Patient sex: M
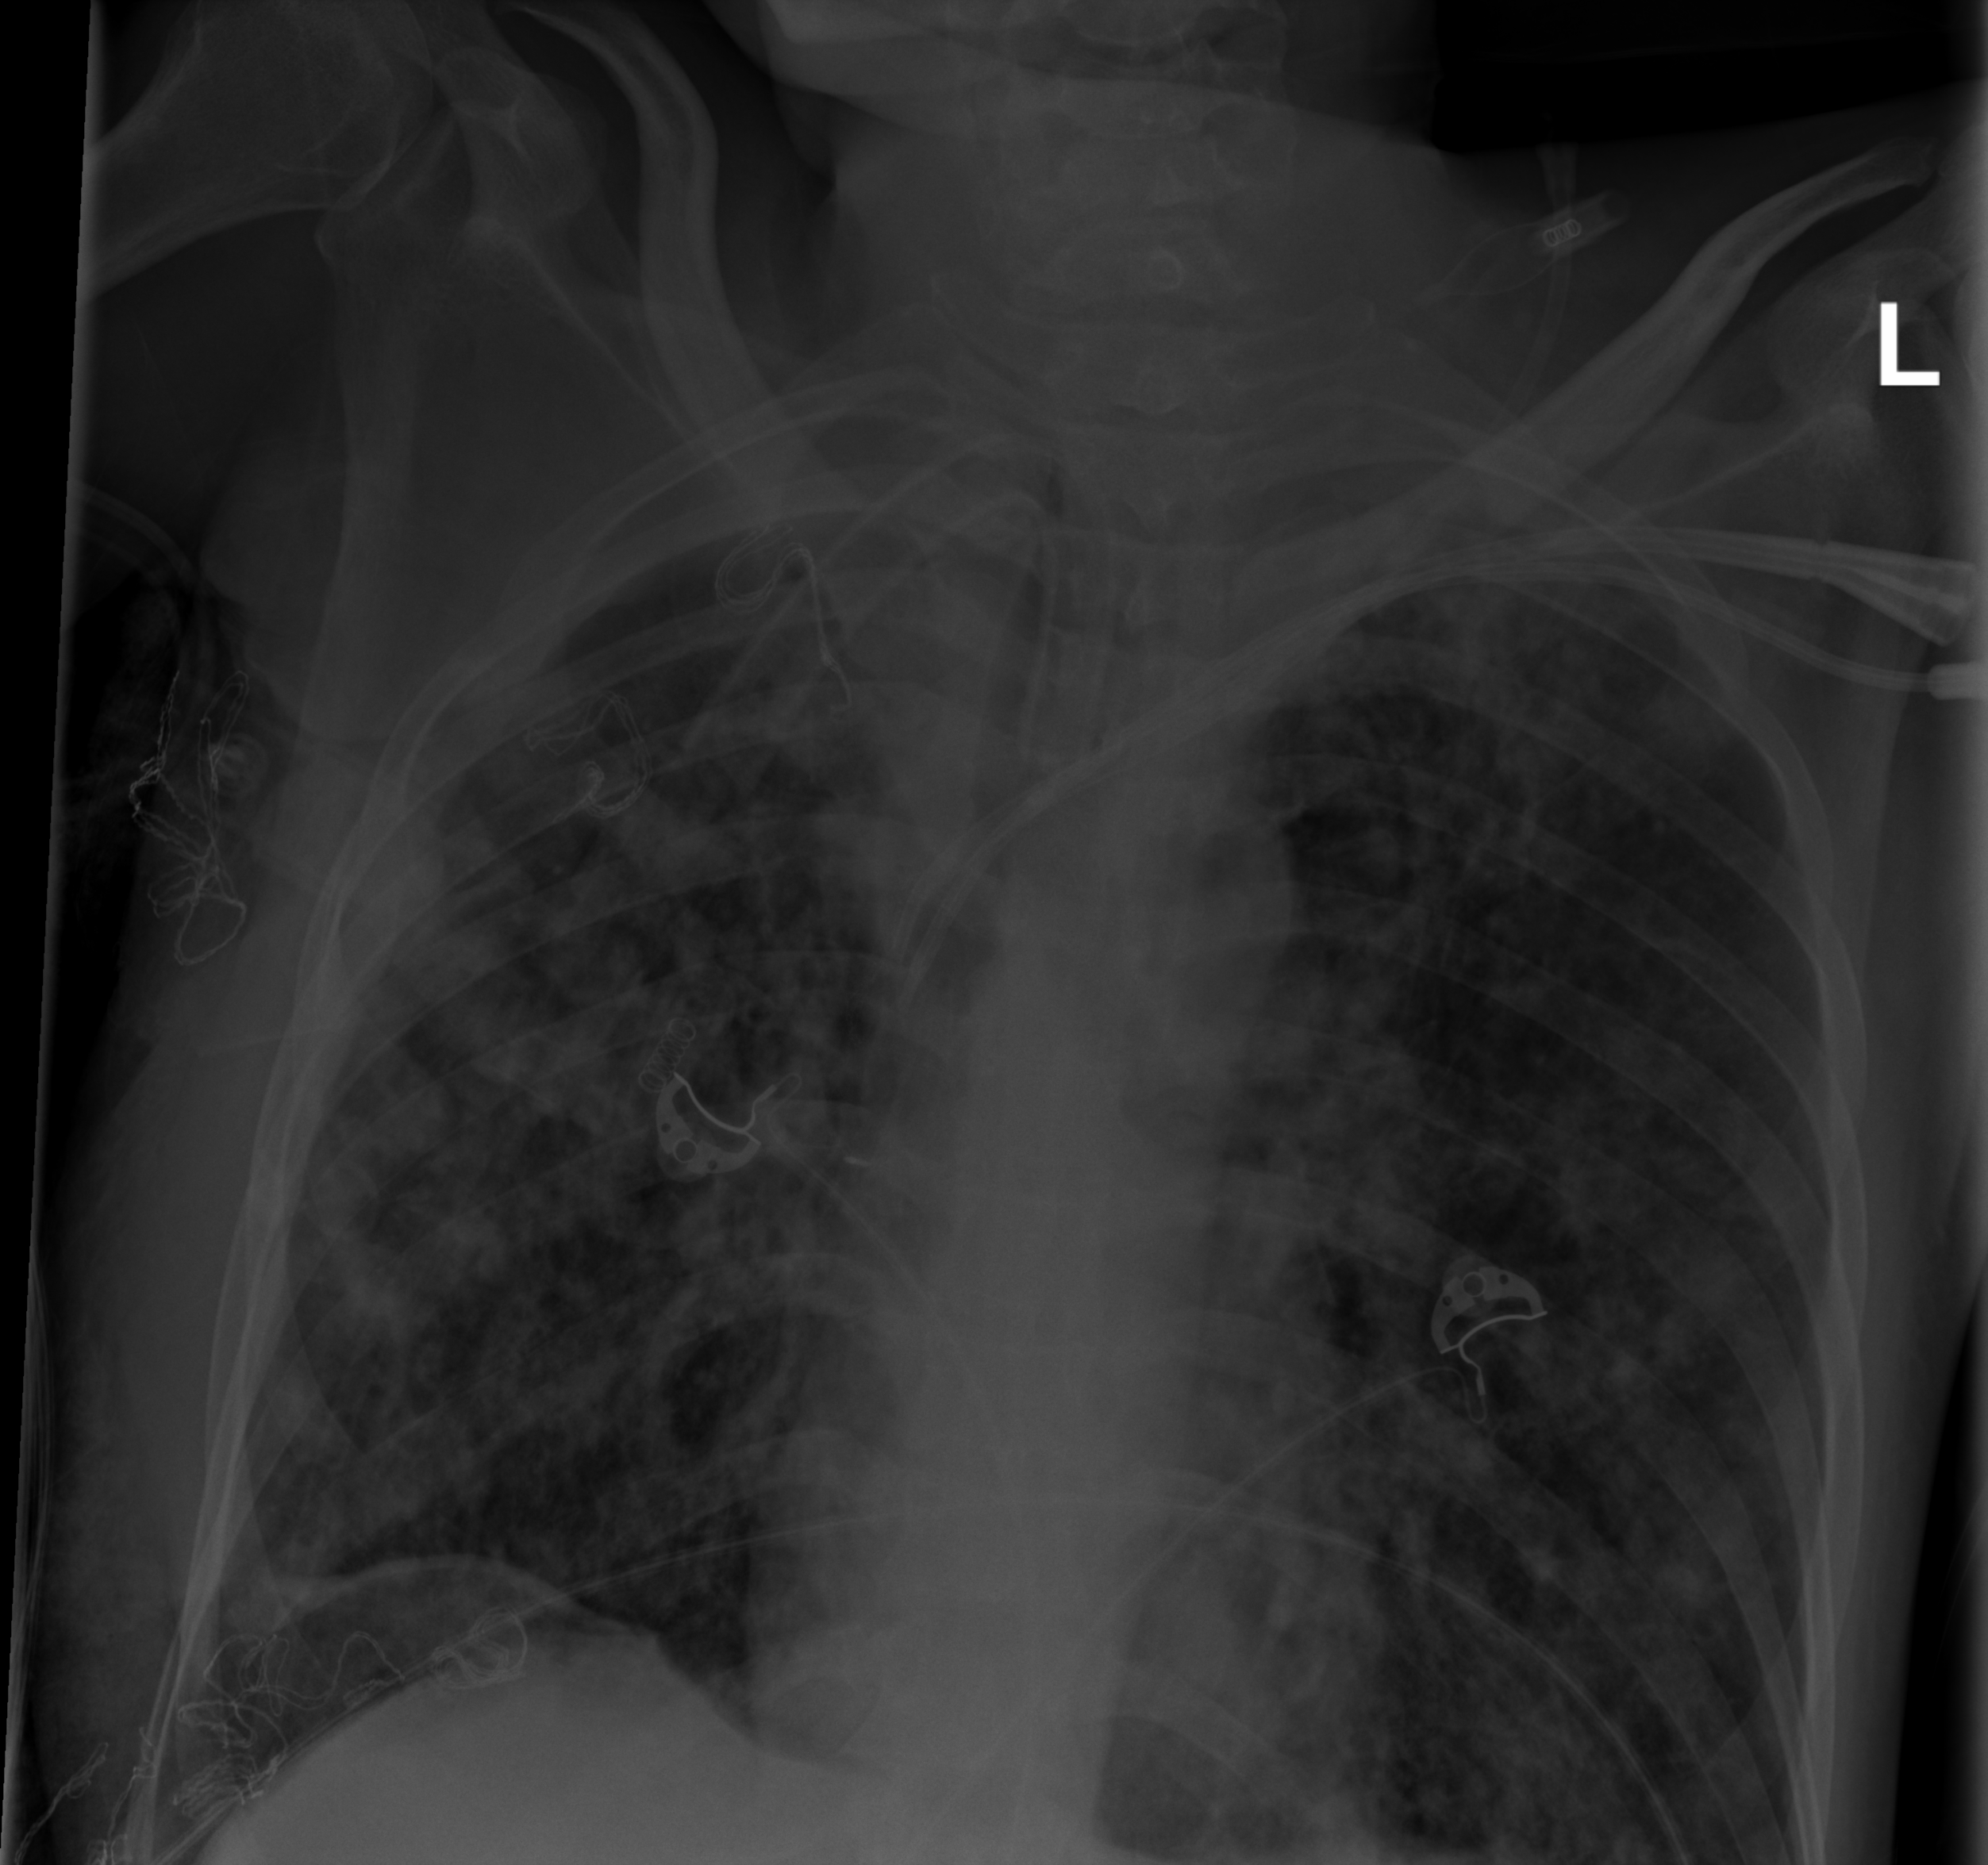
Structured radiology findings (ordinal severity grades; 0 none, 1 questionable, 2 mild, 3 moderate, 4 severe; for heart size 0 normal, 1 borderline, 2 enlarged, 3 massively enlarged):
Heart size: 0
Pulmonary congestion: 0
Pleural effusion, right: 2
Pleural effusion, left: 0
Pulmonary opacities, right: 3
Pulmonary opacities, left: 3
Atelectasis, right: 3
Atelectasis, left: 2